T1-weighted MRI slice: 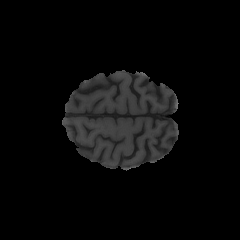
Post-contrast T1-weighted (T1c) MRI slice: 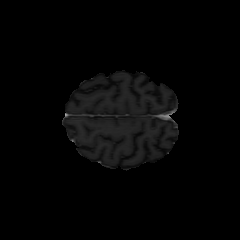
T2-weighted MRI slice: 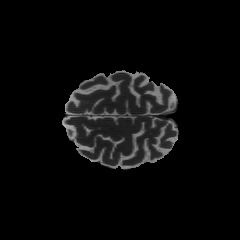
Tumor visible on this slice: no